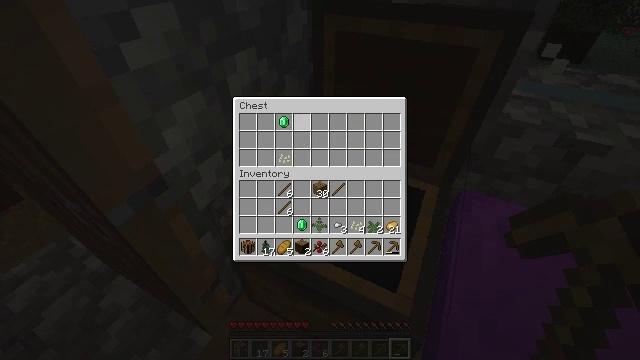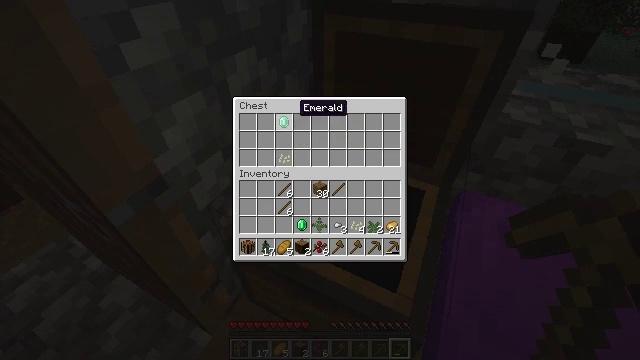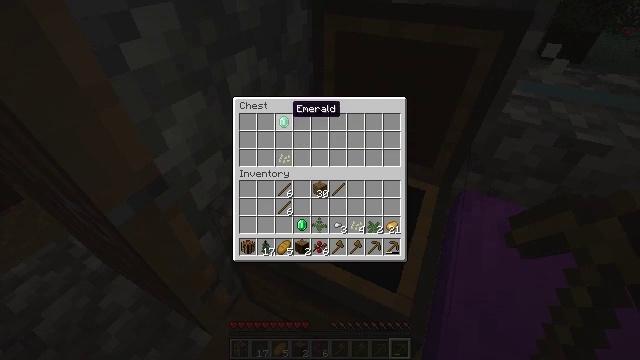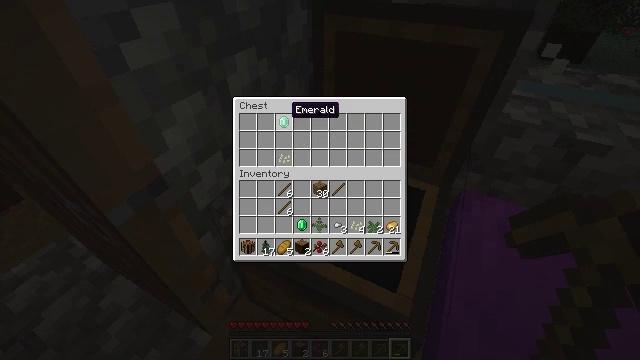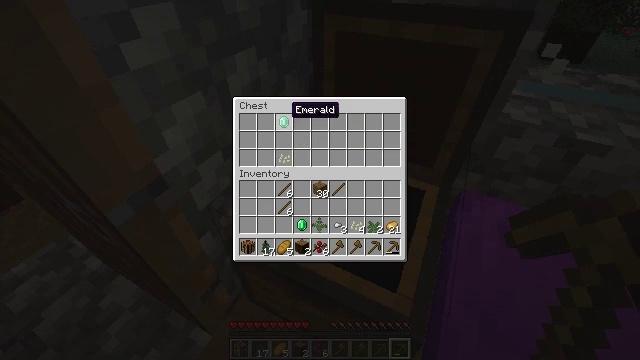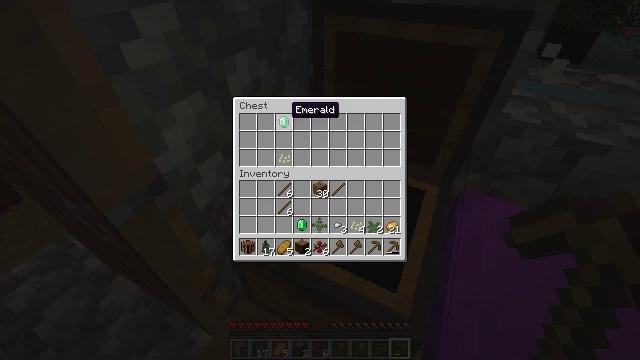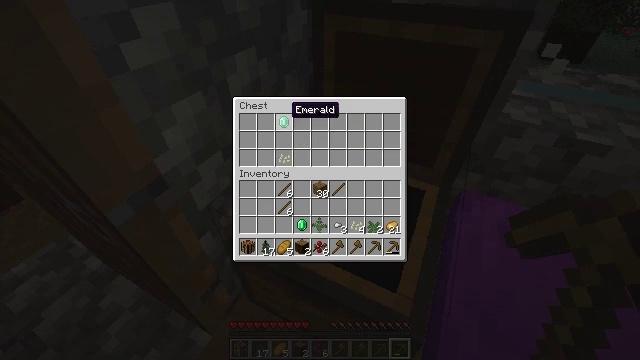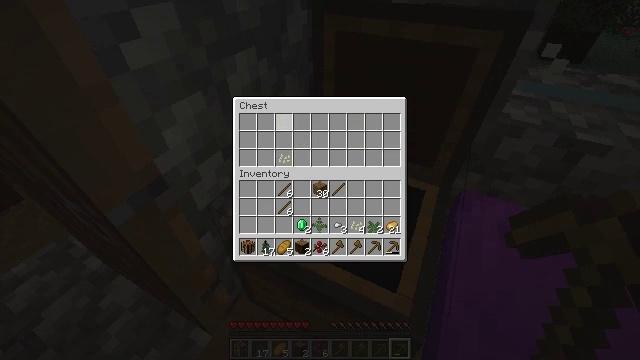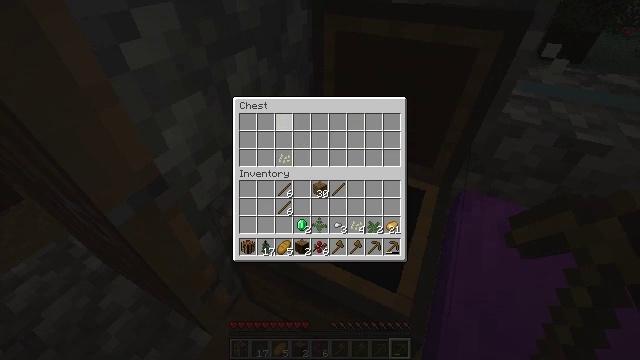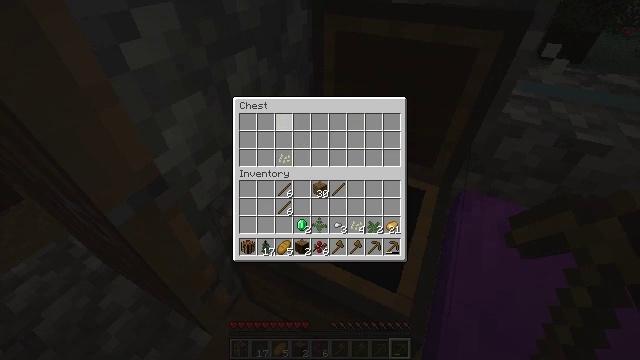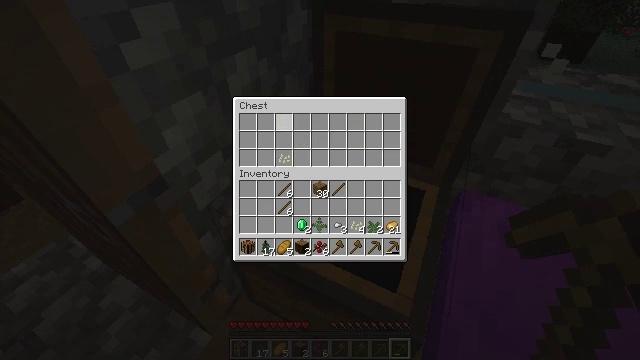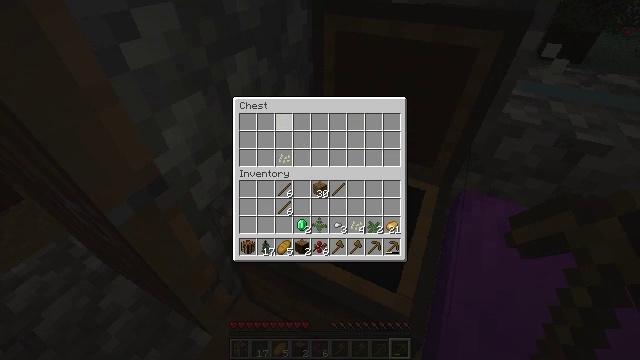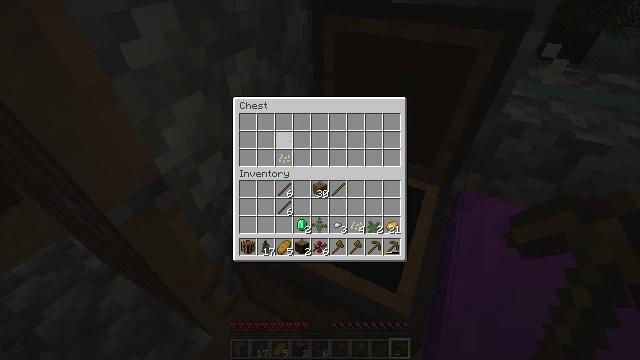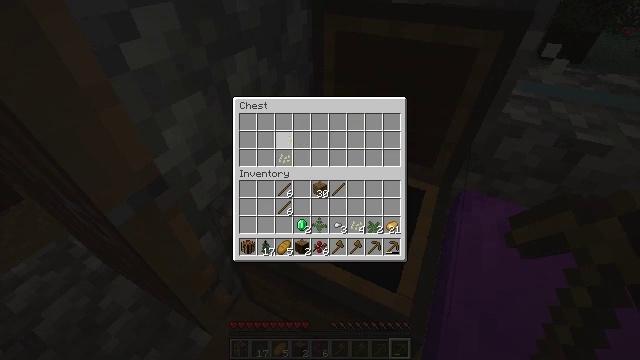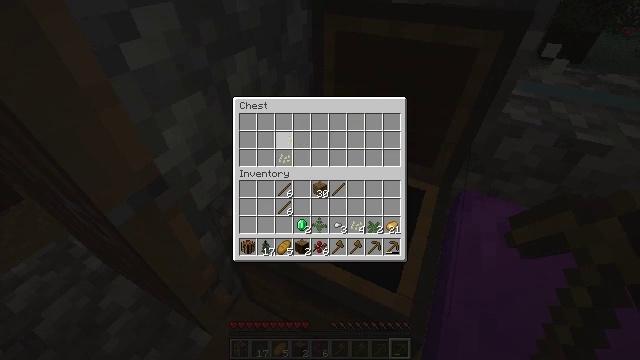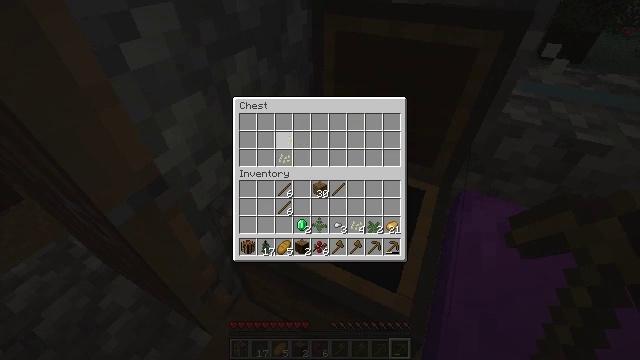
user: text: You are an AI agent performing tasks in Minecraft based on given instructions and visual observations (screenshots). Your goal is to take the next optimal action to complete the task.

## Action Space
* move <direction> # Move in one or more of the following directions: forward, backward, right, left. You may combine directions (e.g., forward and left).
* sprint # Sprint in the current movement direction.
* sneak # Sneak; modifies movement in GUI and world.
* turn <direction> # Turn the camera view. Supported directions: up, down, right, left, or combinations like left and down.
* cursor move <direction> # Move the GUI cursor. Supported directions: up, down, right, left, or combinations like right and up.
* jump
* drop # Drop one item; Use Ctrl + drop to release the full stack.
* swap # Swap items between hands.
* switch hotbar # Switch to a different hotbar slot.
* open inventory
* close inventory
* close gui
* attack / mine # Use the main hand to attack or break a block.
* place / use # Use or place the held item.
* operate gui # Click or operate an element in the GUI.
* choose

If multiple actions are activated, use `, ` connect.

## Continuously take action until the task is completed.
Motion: motion action
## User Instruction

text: Gather a pumpkin block.
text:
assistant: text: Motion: sneak
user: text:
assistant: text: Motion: sneak, cursor move left
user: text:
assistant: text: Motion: sneak
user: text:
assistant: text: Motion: sneak
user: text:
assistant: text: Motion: sneak
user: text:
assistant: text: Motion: sneak
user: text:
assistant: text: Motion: sneak, operate gui
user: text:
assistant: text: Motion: sneak, operate gui
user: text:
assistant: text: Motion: sneak, operate gui
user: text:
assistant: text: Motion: sneak
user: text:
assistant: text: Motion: sneak, cursor move down
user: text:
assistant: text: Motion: sneak, cursor move down
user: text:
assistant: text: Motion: sneak
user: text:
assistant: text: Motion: sneak
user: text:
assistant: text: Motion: sneak
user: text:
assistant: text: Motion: sneak
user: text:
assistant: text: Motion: sneak
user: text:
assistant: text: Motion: sneak
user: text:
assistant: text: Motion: sneak
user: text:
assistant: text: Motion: sneak
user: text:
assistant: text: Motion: sneak, operate gui
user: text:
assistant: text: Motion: sneak, operate gui
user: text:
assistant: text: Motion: sneak, operate gui
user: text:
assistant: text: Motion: sneak
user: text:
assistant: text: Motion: sneak
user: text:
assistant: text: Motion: sneak
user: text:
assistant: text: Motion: sneak
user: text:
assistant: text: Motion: sneak
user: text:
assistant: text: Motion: no_op
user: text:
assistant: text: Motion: no_op